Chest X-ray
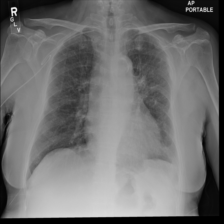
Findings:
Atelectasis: negative
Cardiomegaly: negative
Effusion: negative
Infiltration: negative
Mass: negative
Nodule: negative
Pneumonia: negative
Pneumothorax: negative
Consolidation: negative
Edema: positive
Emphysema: negative
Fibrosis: negative
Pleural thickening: negative
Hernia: negative